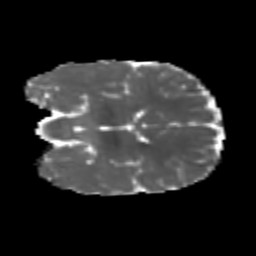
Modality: MD
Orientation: coronal
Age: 6
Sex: female
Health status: healthy